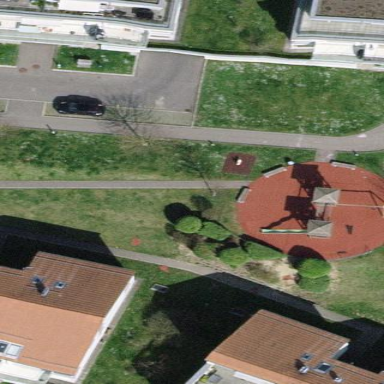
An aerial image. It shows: Playground area for leisure land.